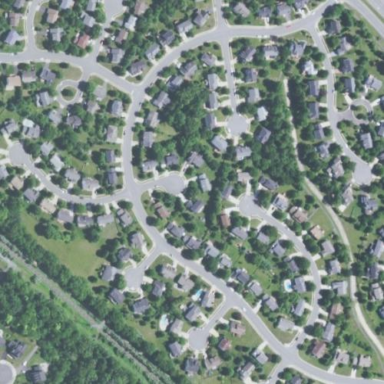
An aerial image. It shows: Residential area with grassy landcover. The surface is covered with lush green grass.